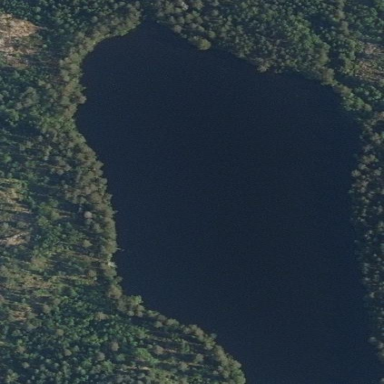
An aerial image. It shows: Beautiful lake surrounded by nature.